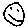
Label: smiley face